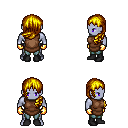
a pixel art fantasy rpg character, male body template, dark elf, purple skin, brown tunic, teal pants, blonde left-swept hairstyle, gold gloves, black shoes, four views (front, back, left, right), 2x2 character sprite sheet, small pixel art, hard edges, no anti-aliasing